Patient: sex F, age 39
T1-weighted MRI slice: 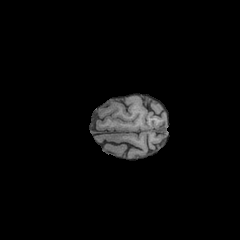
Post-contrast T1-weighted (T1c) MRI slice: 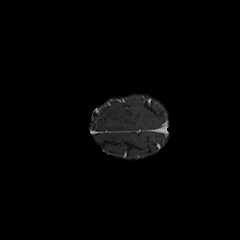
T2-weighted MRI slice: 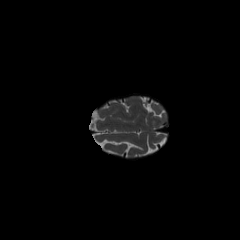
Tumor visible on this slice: no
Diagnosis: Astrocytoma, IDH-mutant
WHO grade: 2